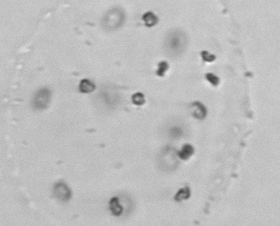
Label: Phaeocystis